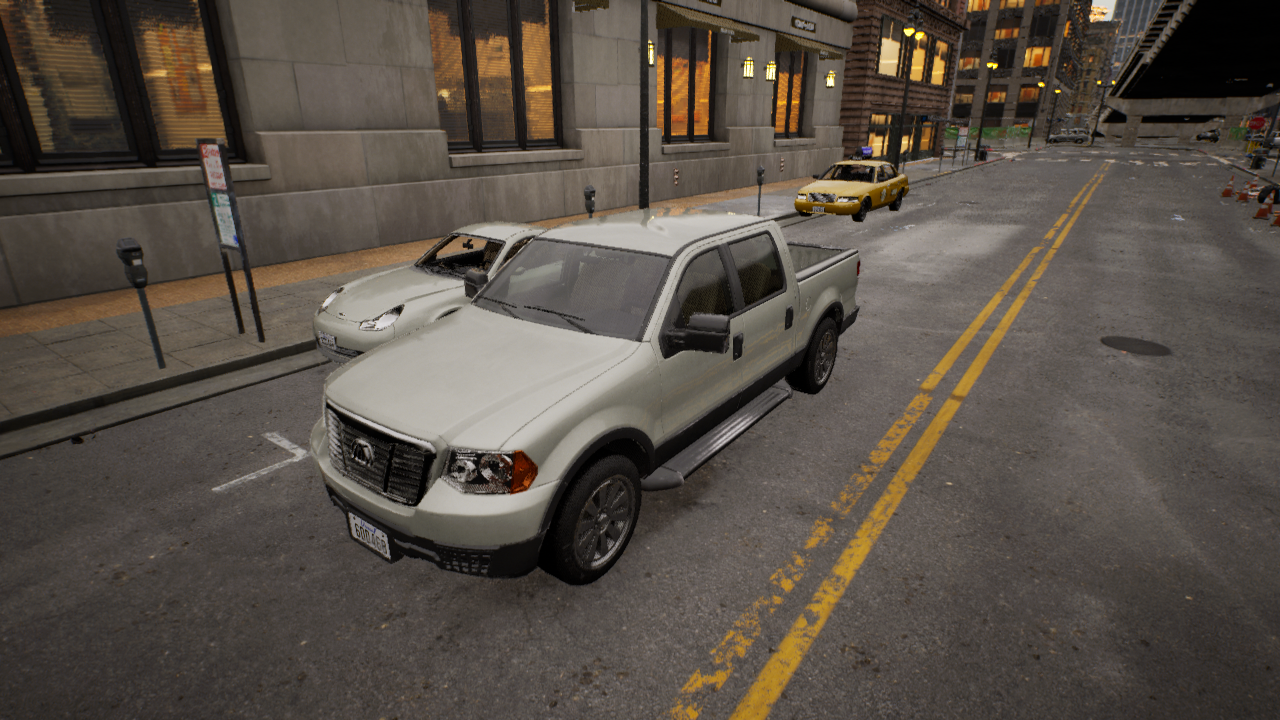
Venue: downtown
Lighting: golden hour
Vehicle rig: pickup